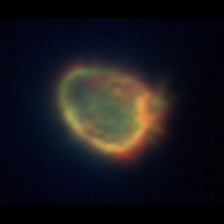
Taxon: Ciliates
Group: Other